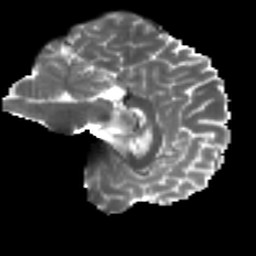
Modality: T2w
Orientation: sagittal
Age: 36
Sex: male
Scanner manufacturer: ge
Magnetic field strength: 3 T
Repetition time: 7.8 s
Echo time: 0.0618 s